Question: On a website I saw some interesting elements and inspected them. This is how the element looked like:

The CSS definition:
'''
.entry-meta .date a:before {
content: "
303";
}
'''
I know images can be embedded using the 'url' property of 'content' but in this case, there is no URL. What is this evil magic?
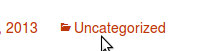
Answer: It's just the icon that is an image but a unicode character.
<URL> uses this also.
See <URL>:
'''
/* Font Awesome uses the Unicode Private Use Area (PUA) to ensure screen
readers do not read off random characters that represent icons */
.fa-glass:before {
content: "
000";
}
.fa-music:before {
content: "
001";
}
.fa-search:before {
content: "
002";
}
...
'''